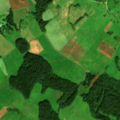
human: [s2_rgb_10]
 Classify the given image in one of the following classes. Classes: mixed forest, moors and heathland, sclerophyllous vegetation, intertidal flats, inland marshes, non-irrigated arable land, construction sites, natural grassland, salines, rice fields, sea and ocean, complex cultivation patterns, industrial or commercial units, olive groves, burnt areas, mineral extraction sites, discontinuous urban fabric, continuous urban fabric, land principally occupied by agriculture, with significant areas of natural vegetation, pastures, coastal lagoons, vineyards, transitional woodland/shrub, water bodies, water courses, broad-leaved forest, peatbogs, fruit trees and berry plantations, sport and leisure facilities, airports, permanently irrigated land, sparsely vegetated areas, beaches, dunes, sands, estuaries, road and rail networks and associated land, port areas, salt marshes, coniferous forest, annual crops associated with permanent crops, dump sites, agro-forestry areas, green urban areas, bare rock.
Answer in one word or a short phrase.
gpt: pastures, complex cultivation patterns, land principally occupied by agriculture, with significant areas of natural vegetation, broad-leaved forest